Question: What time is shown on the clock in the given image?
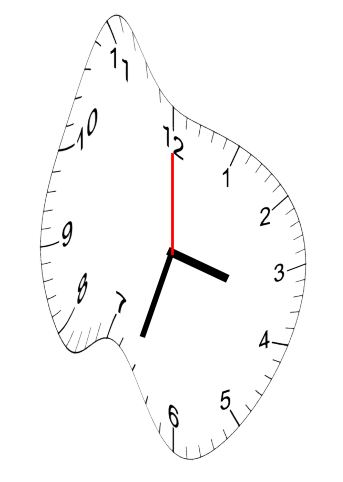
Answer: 03:33:00